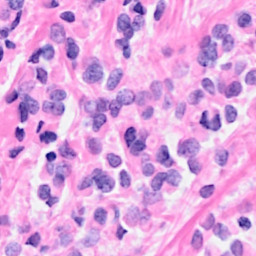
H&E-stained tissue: Breast